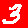
Digit: 3